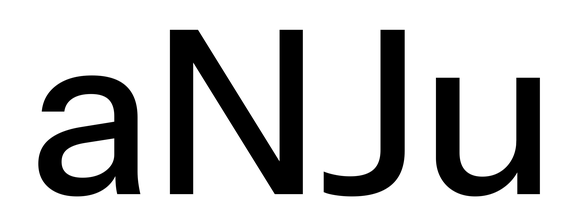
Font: InstrumentSans_Medium